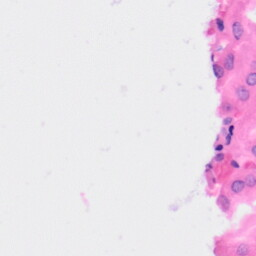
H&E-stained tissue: Kidney